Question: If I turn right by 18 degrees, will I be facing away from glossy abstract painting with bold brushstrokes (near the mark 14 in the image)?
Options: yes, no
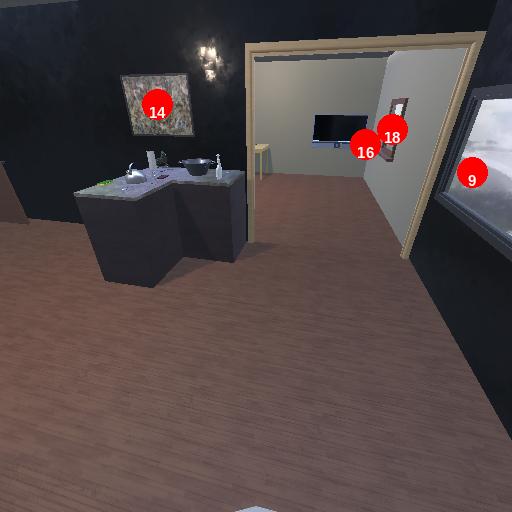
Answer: yes